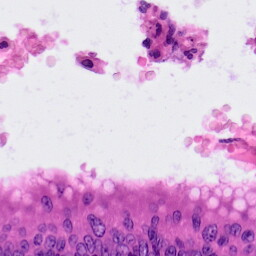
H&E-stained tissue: Colon